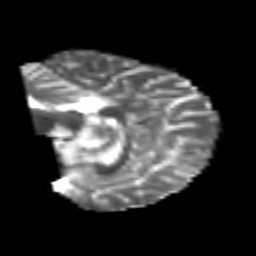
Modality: T2w
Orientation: sagittal
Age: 25
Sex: male
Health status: healthy